Interaction volume radius: 5 \u00c5
Interaction volume height: 25 \u00c5
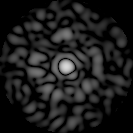
Disorder parameter: 0.8565